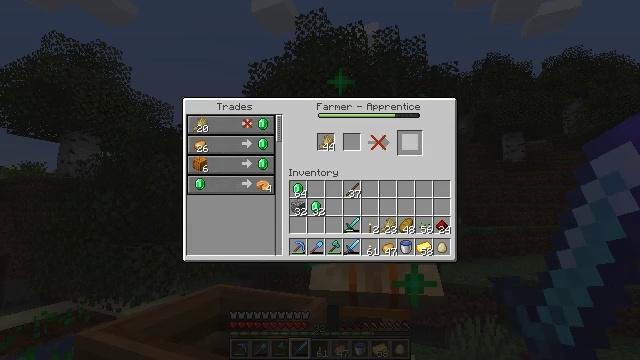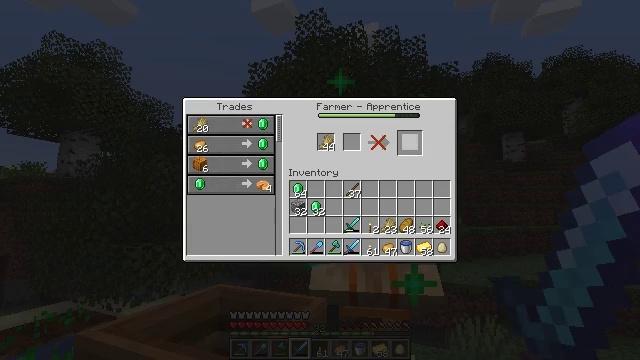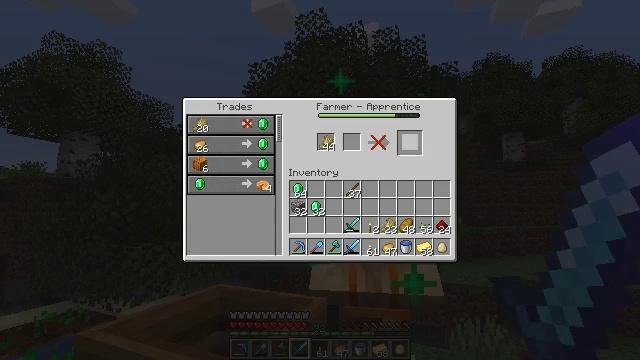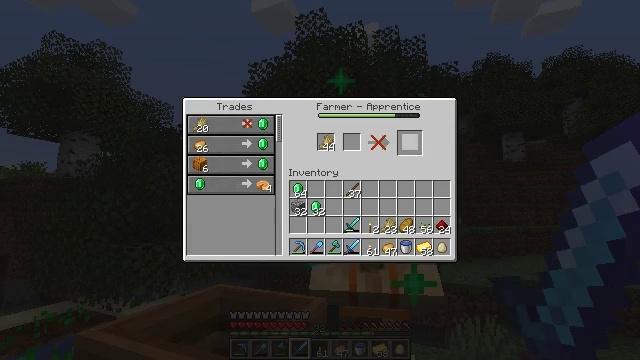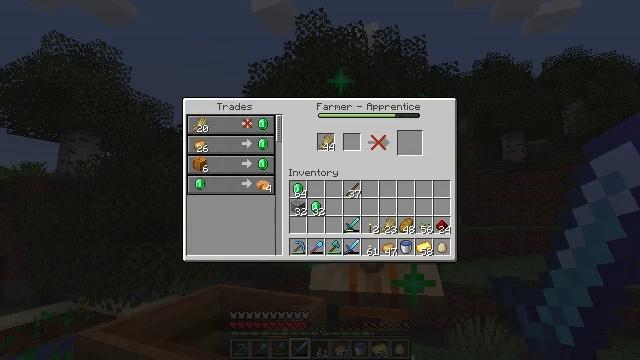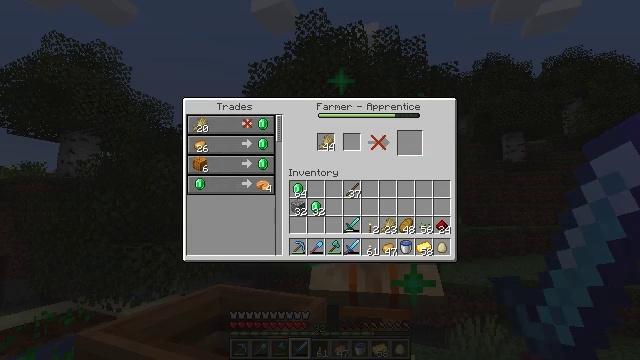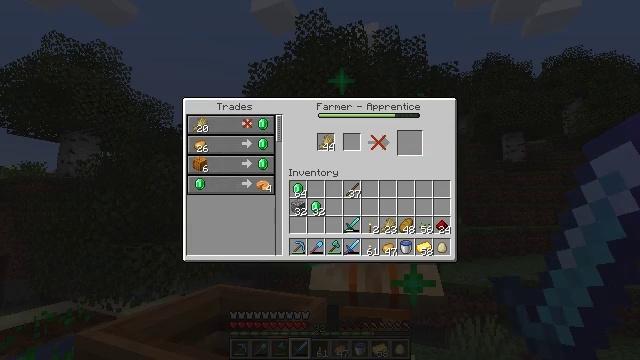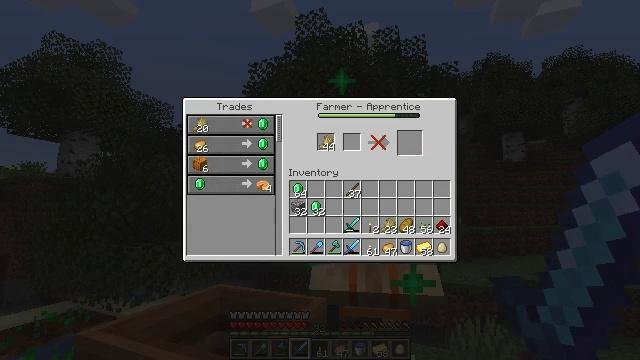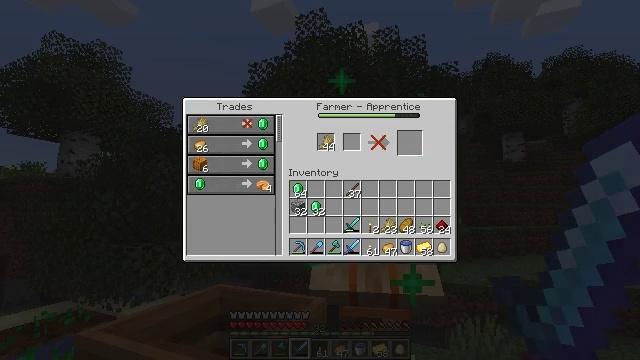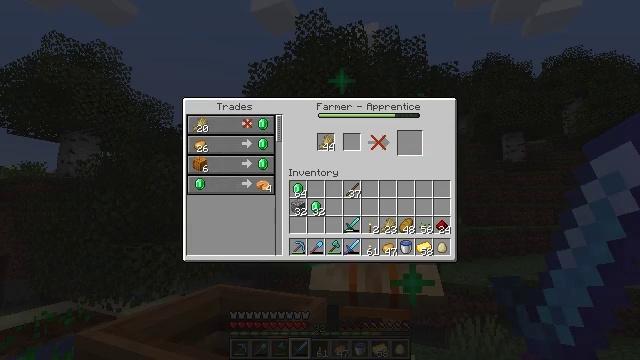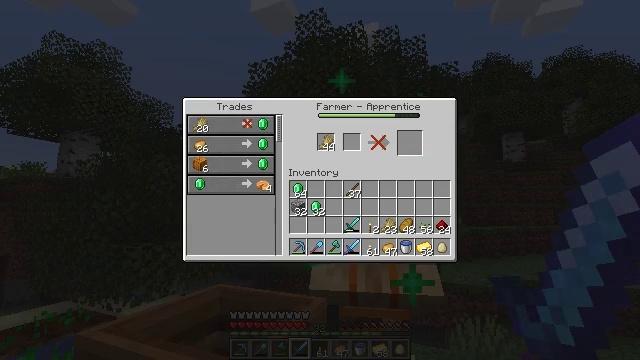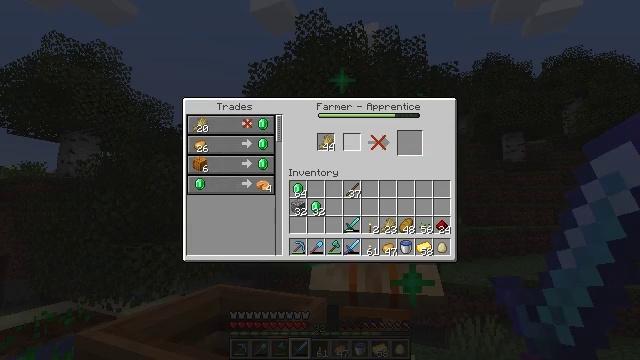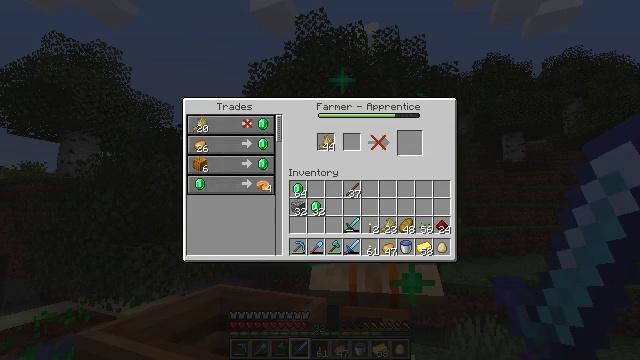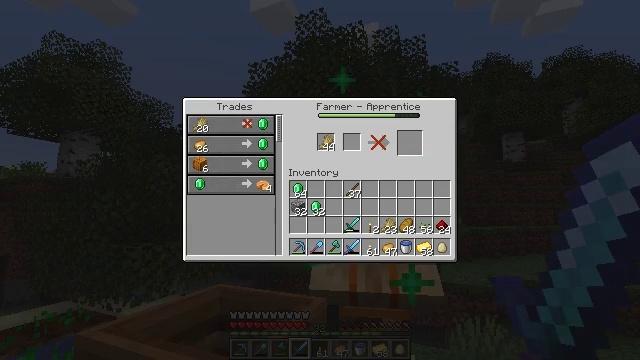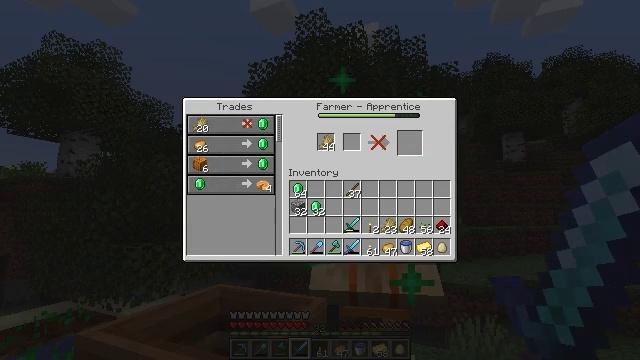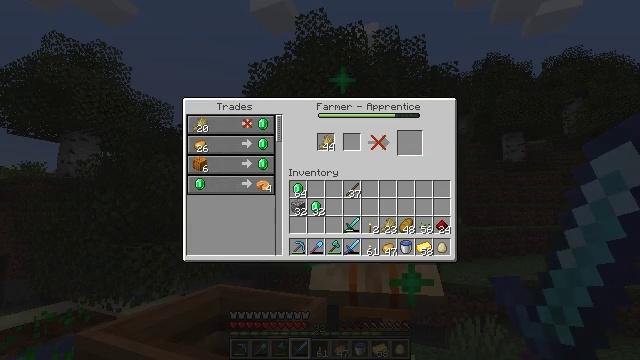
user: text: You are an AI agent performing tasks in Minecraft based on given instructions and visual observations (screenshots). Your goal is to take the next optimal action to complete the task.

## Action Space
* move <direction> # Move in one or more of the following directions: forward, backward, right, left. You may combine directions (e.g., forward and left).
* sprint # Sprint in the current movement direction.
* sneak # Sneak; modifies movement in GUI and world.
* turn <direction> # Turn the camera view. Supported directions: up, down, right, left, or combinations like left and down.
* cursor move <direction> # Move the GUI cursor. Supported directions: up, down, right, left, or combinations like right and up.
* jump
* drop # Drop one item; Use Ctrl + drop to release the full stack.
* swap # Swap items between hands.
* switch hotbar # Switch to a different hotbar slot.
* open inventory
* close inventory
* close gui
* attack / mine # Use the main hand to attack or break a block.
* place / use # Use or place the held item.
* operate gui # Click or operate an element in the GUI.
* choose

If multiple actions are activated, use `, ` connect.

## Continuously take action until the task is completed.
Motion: motion action
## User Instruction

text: Gather sandstone from the desert.
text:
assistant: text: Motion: sneak, operate gui, open gui
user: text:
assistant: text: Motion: sneak, operate gui
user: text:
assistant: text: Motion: sneak, cursor move left
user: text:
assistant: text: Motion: sneak, cursor move left
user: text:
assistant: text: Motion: sneak, cursor move left
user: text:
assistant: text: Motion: sneak, cursor move left
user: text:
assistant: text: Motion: sneak, cursor move left
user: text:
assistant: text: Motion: sneak
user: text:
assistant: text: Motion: sneak
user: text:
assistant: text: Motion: sneak, cursor move right
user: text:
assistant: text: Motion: sneak, cursor move right and down
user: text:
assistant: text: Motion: cursor move right and down
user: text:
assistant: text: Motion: cursor move right and down
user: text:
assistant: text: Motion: no_op
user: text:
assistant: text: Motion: no_op
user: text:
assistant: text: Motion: no_op
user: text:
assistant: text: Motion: no_op
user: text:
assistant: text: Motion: no_op
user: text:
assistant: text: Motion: close gui
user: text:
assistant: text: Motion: turn left
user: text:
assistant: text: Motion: turn left and down
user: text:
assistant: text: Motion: turn left and down
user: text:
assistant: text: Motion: turn left and down
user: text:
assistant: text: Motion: turn left and down
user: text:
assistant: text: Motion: turn left and down
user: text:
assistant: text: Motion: turn left and down
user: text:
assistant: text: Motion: turn left
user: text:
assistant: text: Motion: move forward
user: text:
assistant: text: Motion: move forward
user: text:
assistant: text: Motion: move forward